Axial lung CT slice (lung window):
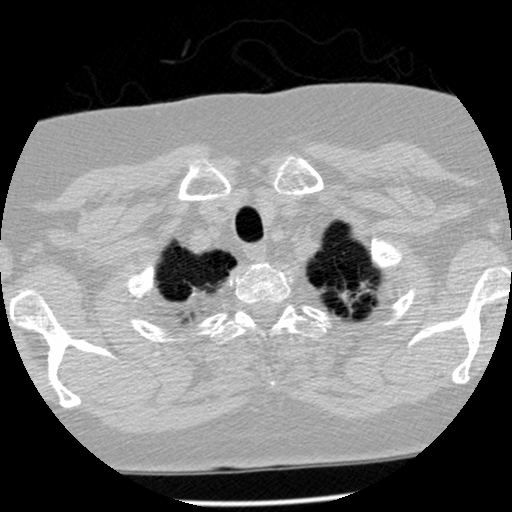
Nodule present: no